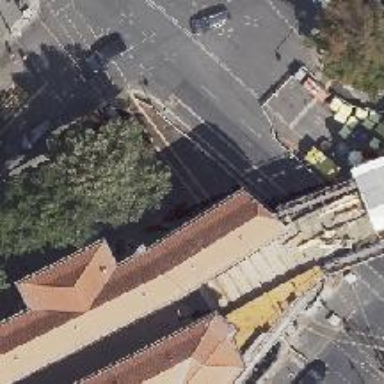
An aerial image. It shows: Subway entrance.